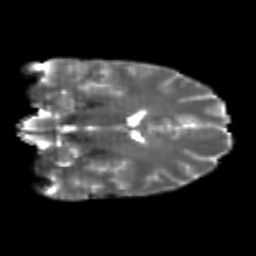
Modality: T2w
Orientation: coronal
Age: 24
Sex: male
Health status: healthy
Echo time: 0.074 s